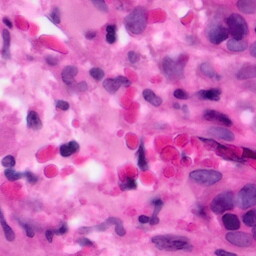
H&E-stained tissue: Pancreatic